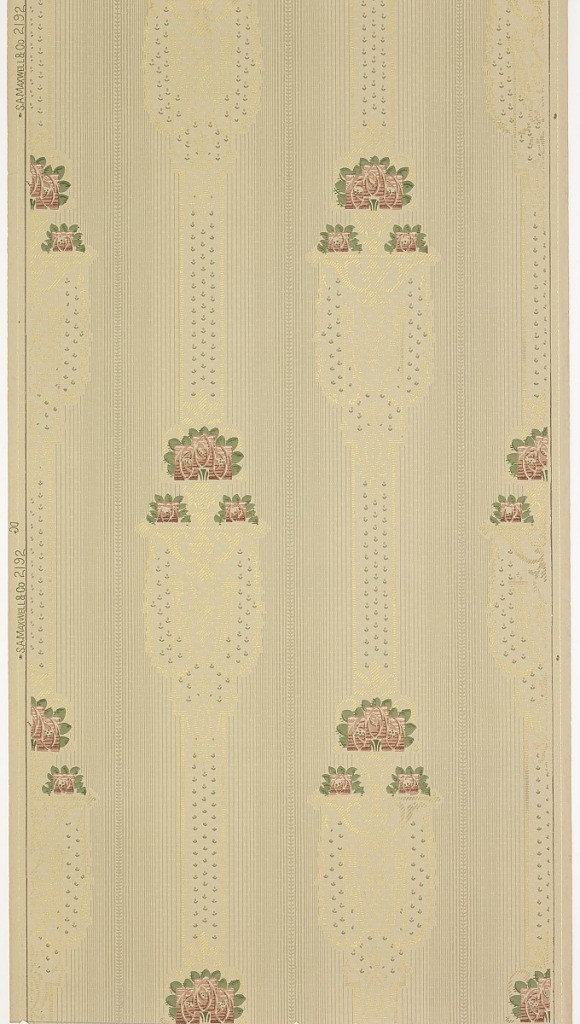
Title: Sidewall
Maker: Maxwell & Co., S.A., Chicago, Illinois, USA
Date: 1905–1915
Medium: Machine-printed paper, liquid mica
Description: Art nouveau / mission style. Bands with small floral motifs and large vase-like medallions containing stylized pink flowers alternating with stripes of varying sizes and band of lag and feather. Background of small vertical dashes in groups of three. Printed in green, pinks, blue-grey, light yellow and metallic gold on beige ground. Printed in left selvedge: "S.A. Maxwell & Co. 2192"